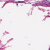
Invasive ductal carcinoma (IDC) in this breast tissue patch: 0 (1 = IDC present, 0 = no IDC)